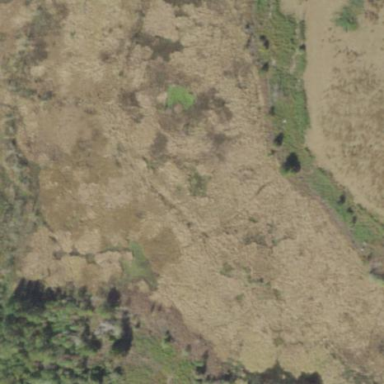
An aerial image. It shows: Wetland area characterized by wet meadow.